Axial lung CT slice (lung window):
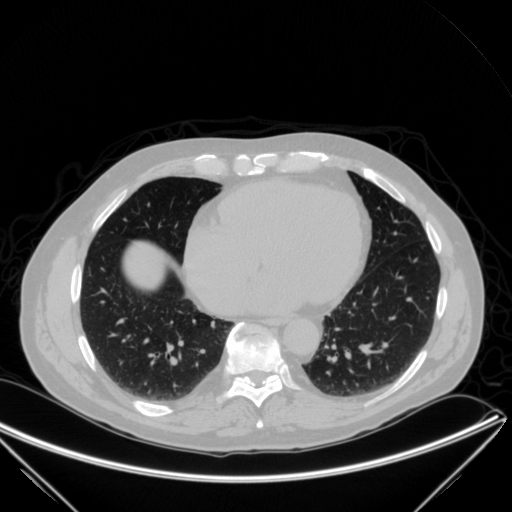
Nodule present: no